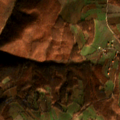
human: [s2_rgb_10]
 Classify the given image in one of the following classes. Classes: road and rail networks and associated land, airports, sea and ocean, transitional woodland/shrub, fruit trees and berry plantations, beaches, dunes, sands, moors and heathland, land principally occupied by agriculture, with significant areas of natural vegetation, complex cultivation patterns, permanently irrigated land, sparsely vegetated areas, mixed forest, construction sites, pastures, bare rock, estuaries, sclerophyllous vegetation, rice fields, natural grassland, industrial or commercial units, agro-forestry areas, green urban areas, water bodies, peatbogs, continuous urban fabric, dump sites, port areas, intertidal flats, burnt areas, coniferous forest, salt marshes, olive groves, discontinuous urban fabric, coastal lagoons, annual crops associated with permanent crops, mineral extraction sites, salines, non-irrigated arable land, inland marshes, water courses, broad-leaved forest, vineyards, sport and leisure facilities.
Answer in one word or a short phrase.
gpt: land principally occupied by agriculture, with significant areas of natural vegetation, broad-leaved forest